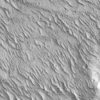
Label: not_dusty